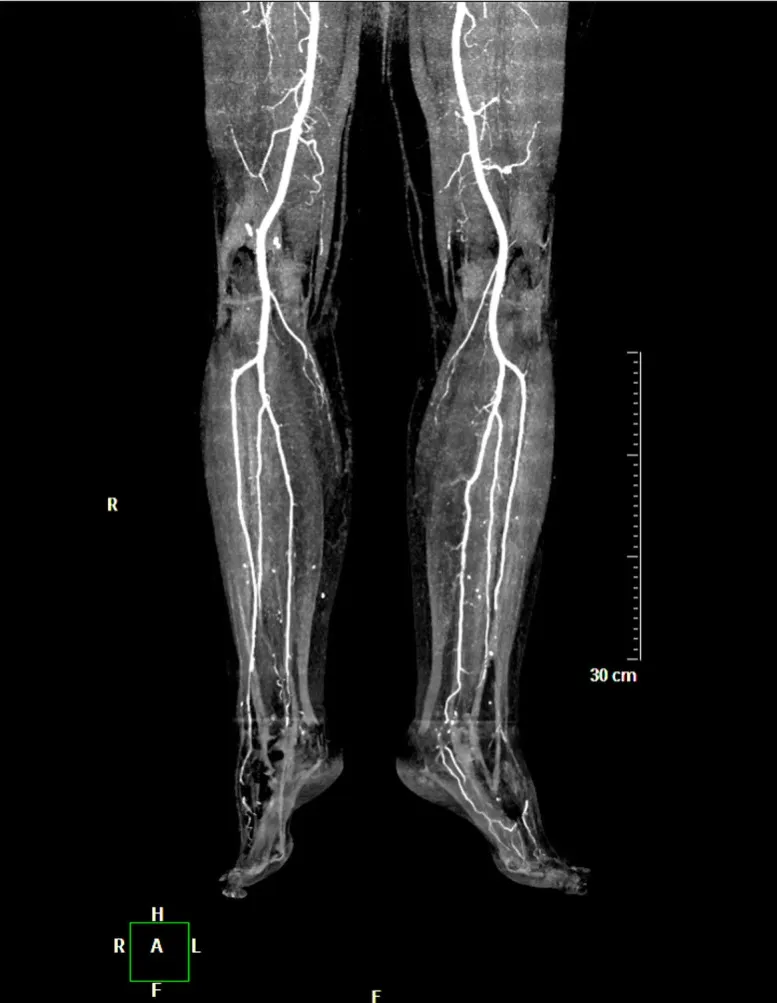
Coronal maximum intensity projection (MIP) of lower extremity CT angiography ruling out any significant arterial stenosis.
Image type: radiology (ct)